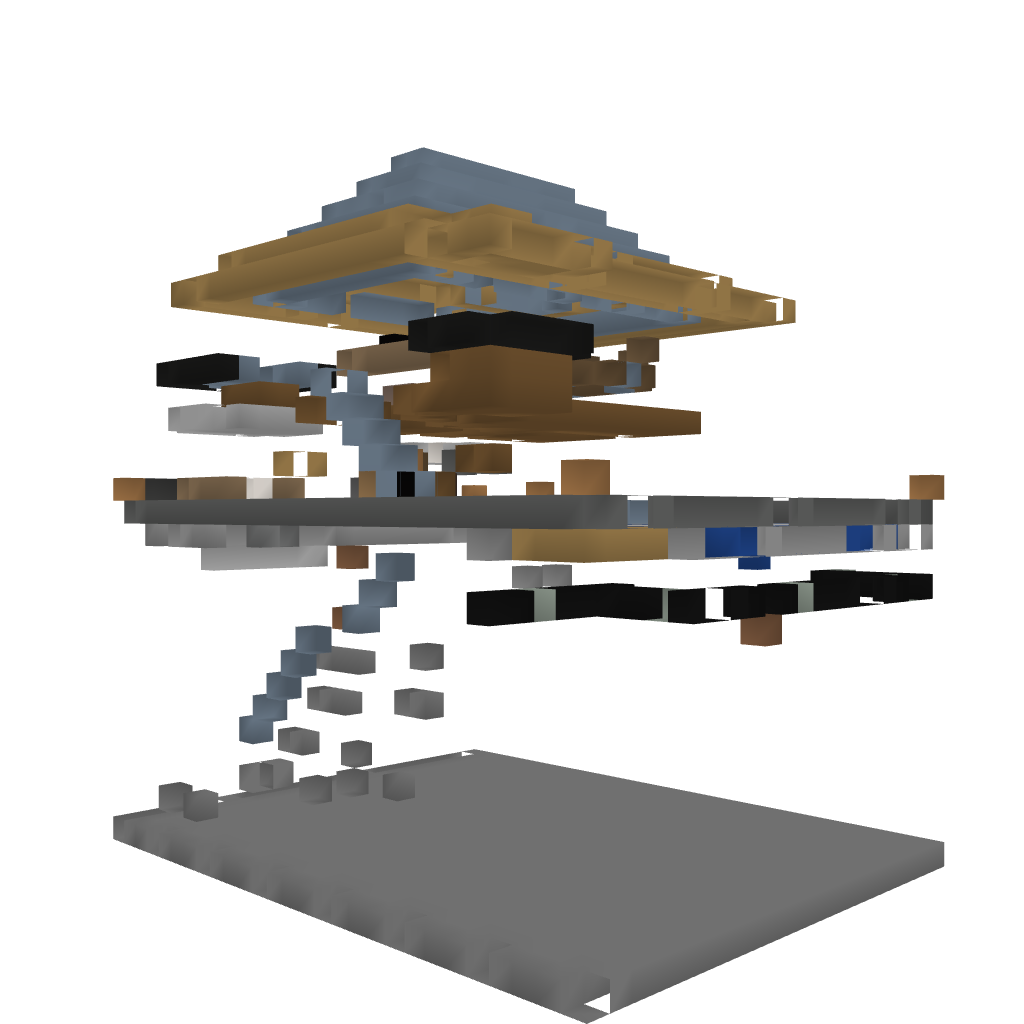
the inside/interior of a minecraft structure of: Modern Large Foresty House